Question: Determine whether the two graphs given in the figure are isomorphic. If you think they are isomorphic, answer 1; if you think they are not isomorphic, answer 0.
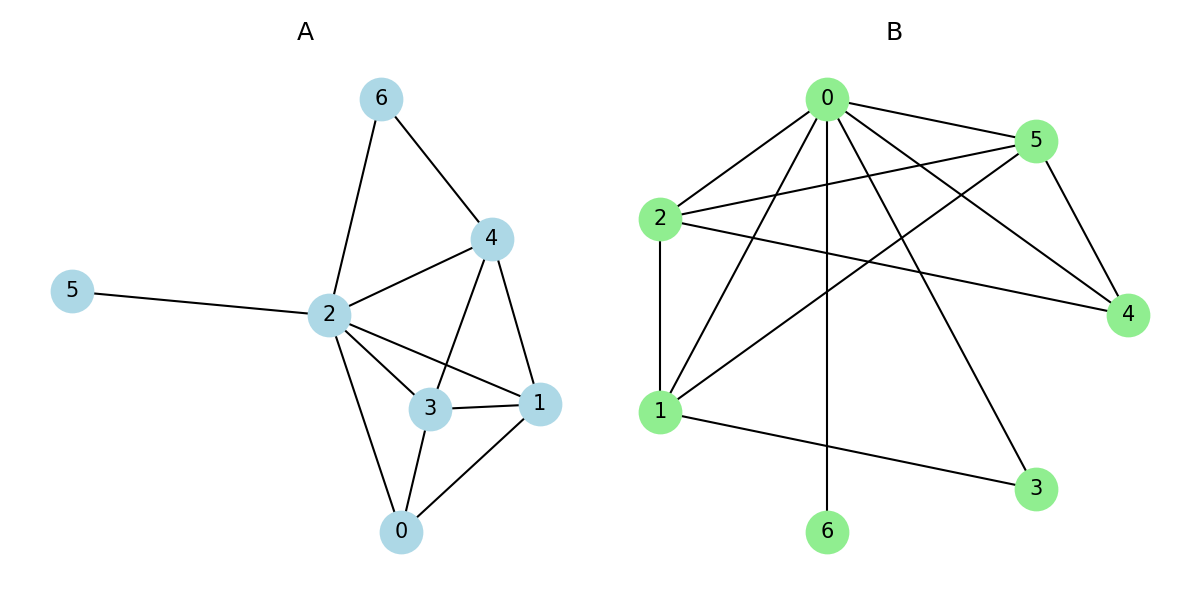
Answer: 1